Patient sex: F
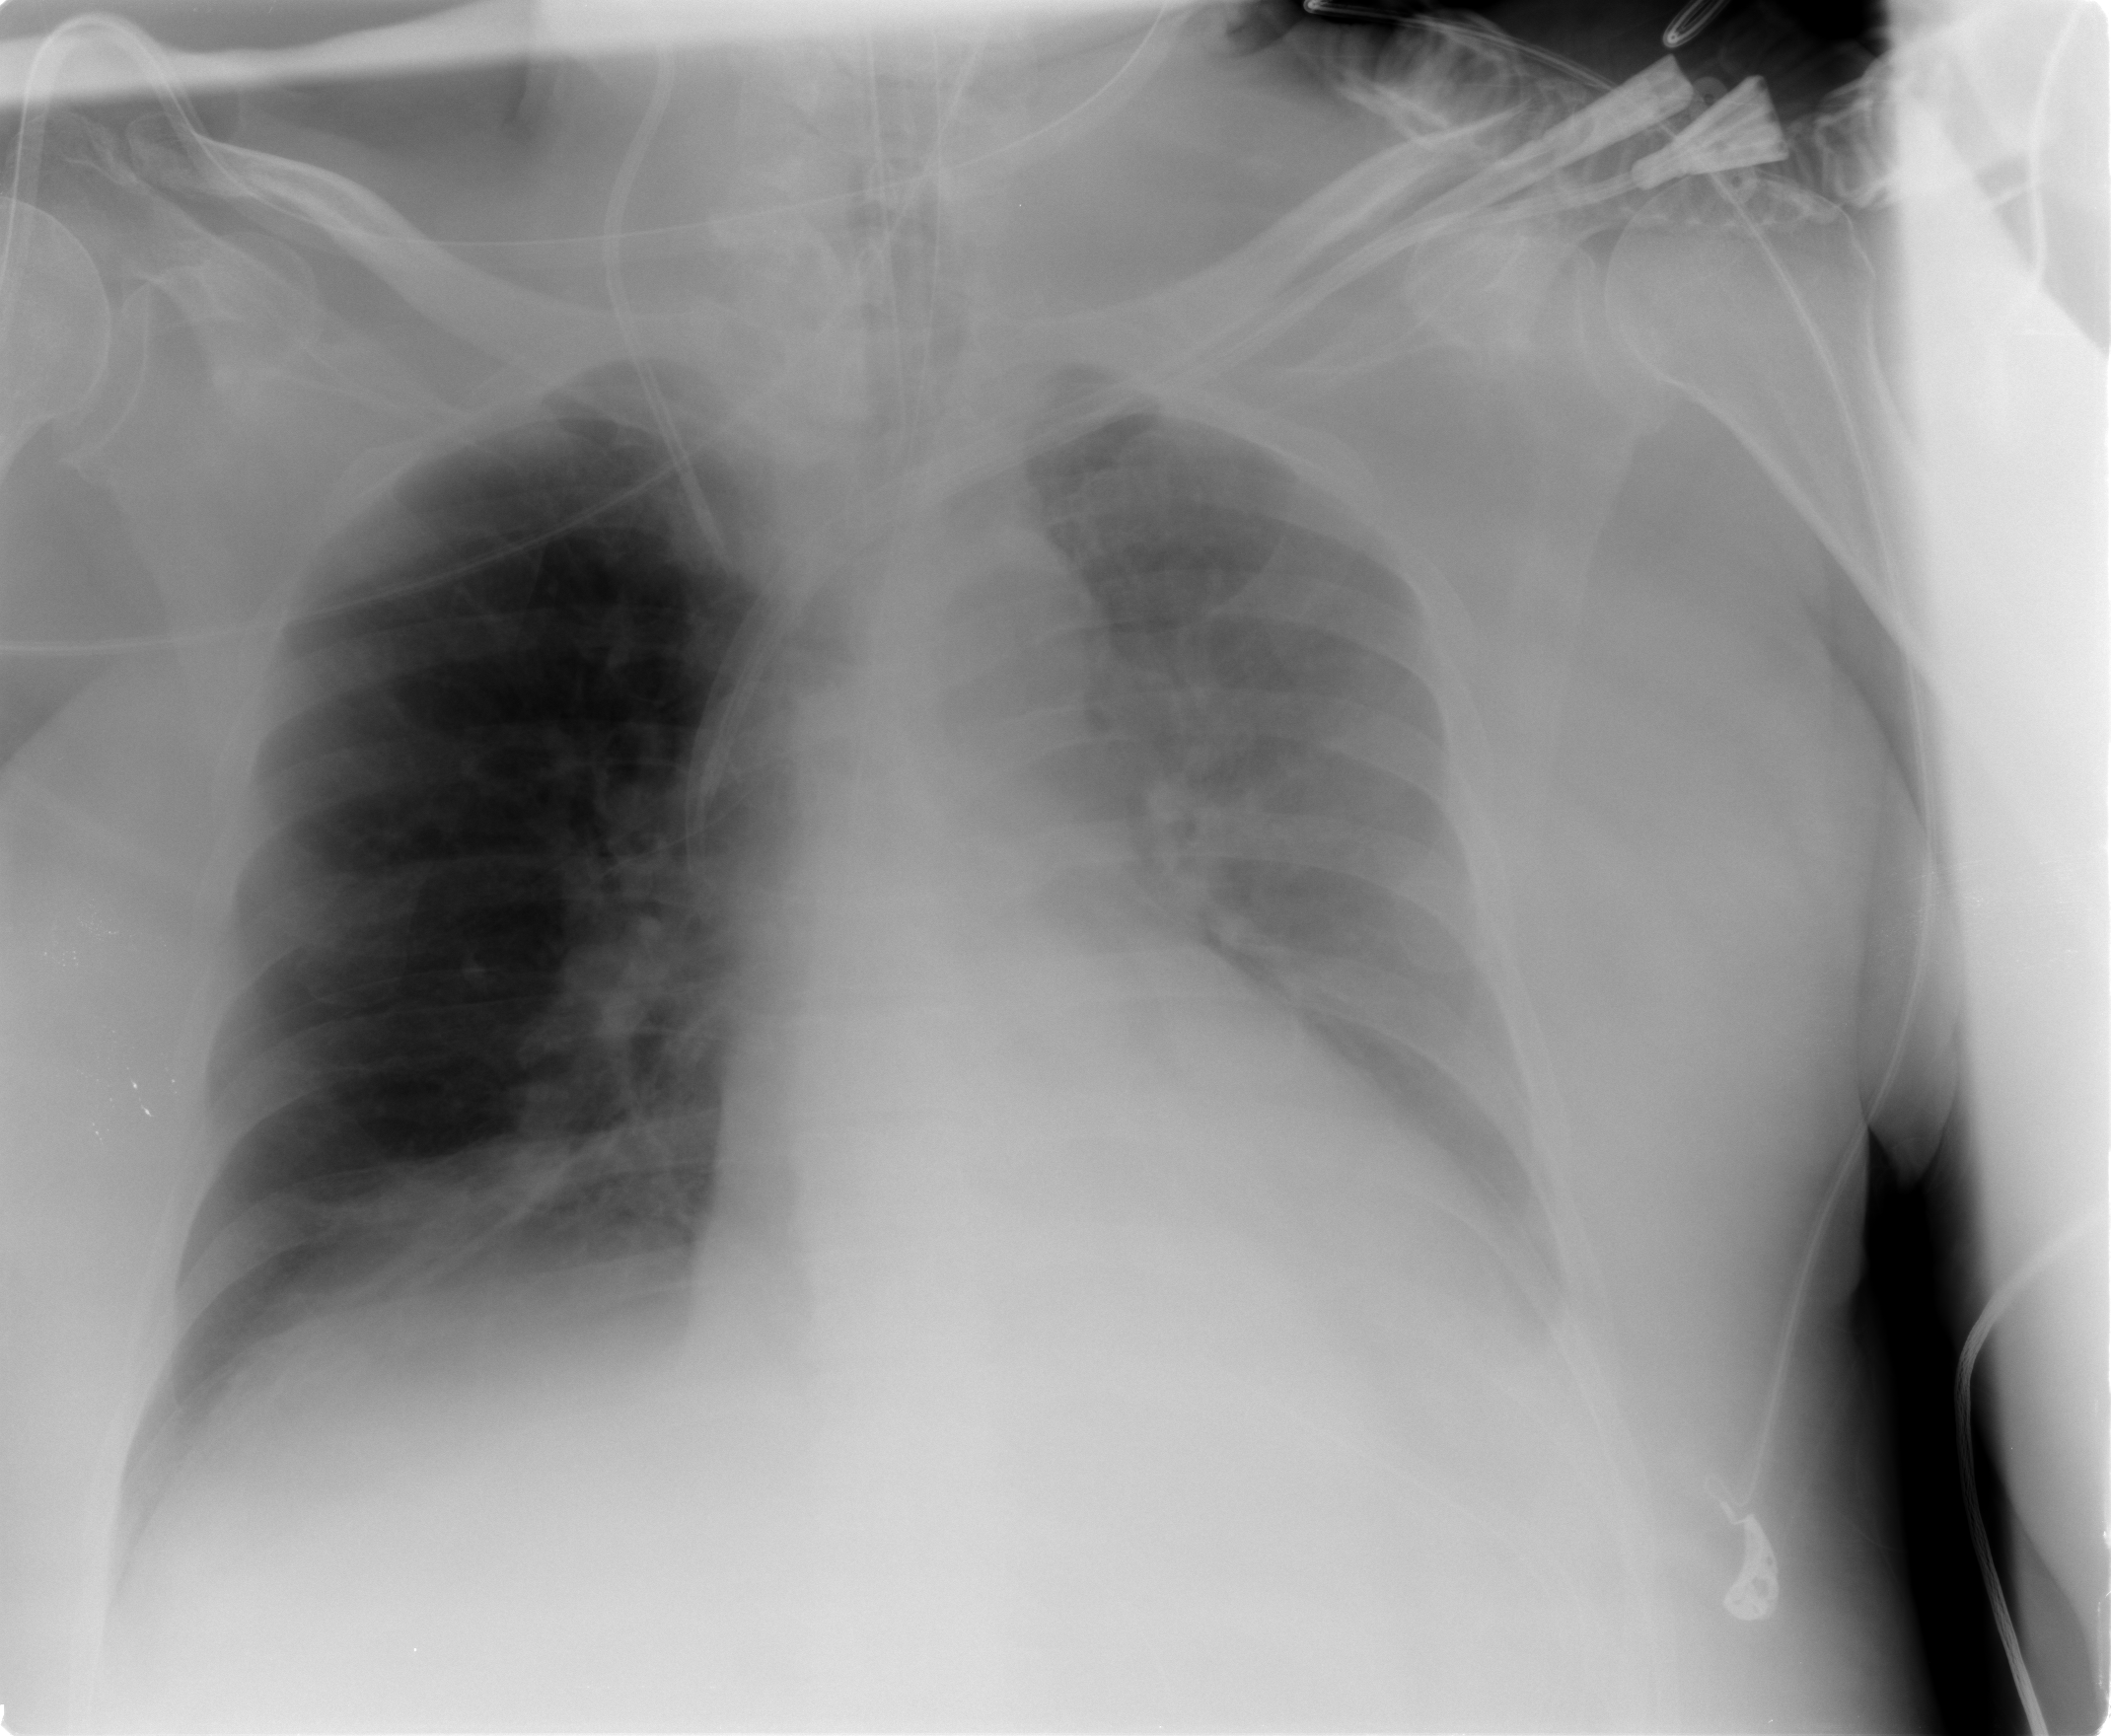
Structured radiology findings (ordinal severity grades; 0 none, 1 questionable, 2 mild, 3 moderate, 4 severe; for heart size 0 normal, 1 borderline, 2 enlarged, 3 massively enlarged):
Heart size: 1
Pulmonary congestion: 0
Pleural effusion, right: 1
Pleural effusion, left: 2
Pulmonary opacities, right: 0
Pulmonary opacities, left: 0
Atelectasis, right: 1
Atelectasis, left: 1